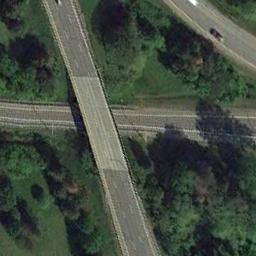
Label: overpass